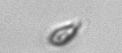
Label: Cryptophyta